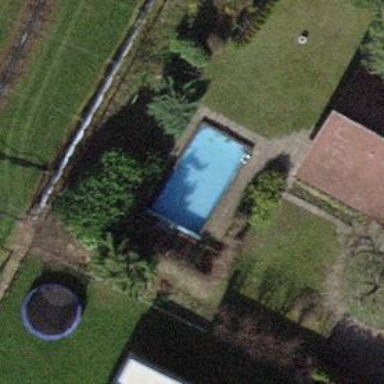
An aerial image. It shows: Swimming pool located in leisure land.